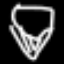
Label: diamond